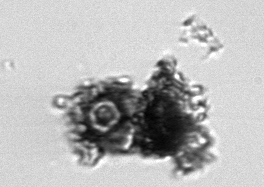
Label: Thalassiosira_TAG_external_detritus